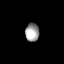
Tissue: lung
Cell type: Endothelial cells
Senescence score: 0.6386
Nuclear area (px): 249
Mean DAPI intensity: 158.478